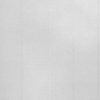
Label: dusty